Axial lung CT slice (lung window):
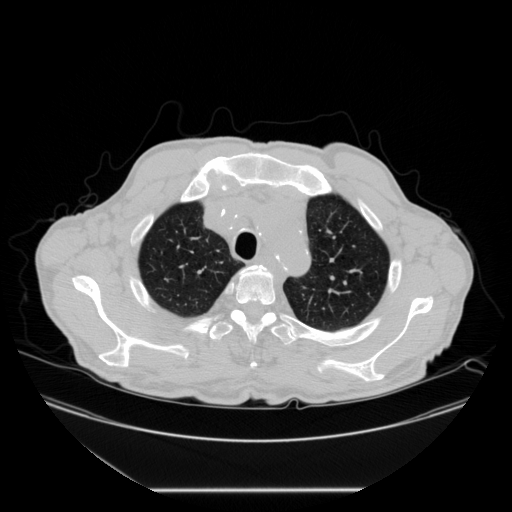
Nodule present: no